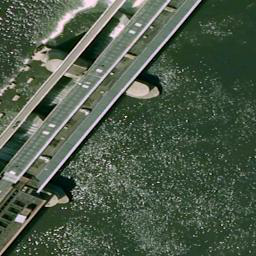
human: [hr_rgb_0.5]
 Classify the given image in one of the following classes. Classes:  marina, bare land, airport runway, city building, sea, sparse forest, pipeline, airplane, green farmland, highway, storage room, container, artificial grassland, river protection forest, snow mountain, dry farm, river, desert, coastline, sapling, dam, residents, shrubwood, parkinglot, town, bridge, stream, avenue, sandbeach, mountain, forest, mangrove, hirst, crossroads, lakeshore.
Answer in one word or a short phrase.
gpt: dam